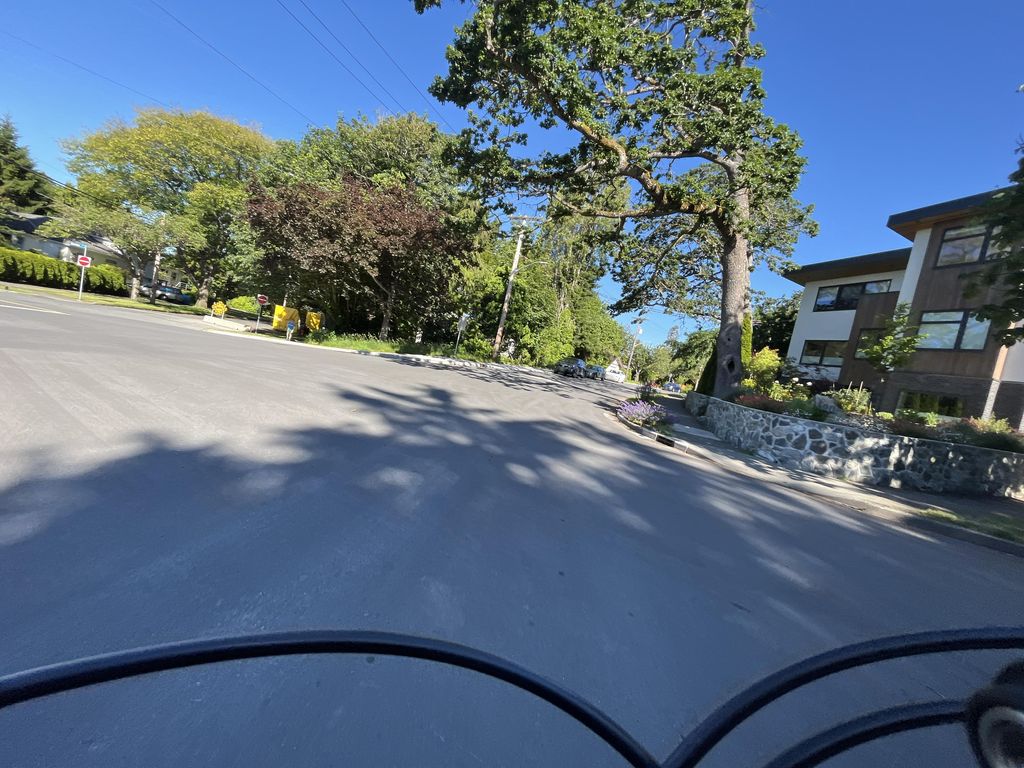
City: victoria